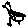
Label: bird